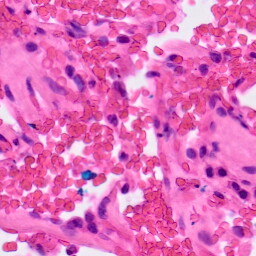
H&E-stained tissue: Lung